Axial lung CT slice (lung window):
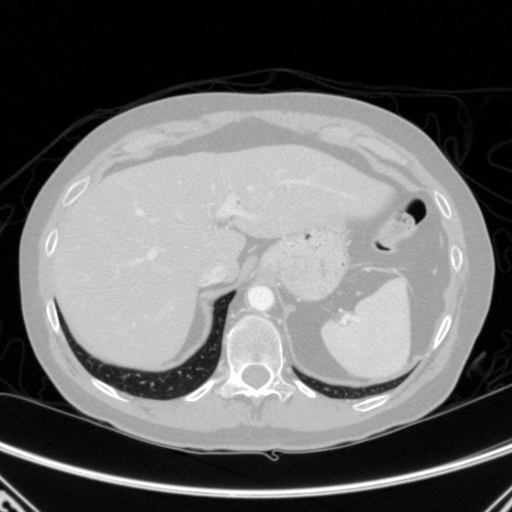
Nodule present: no